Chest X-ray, AP view. Patient: 73 years old, sex M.
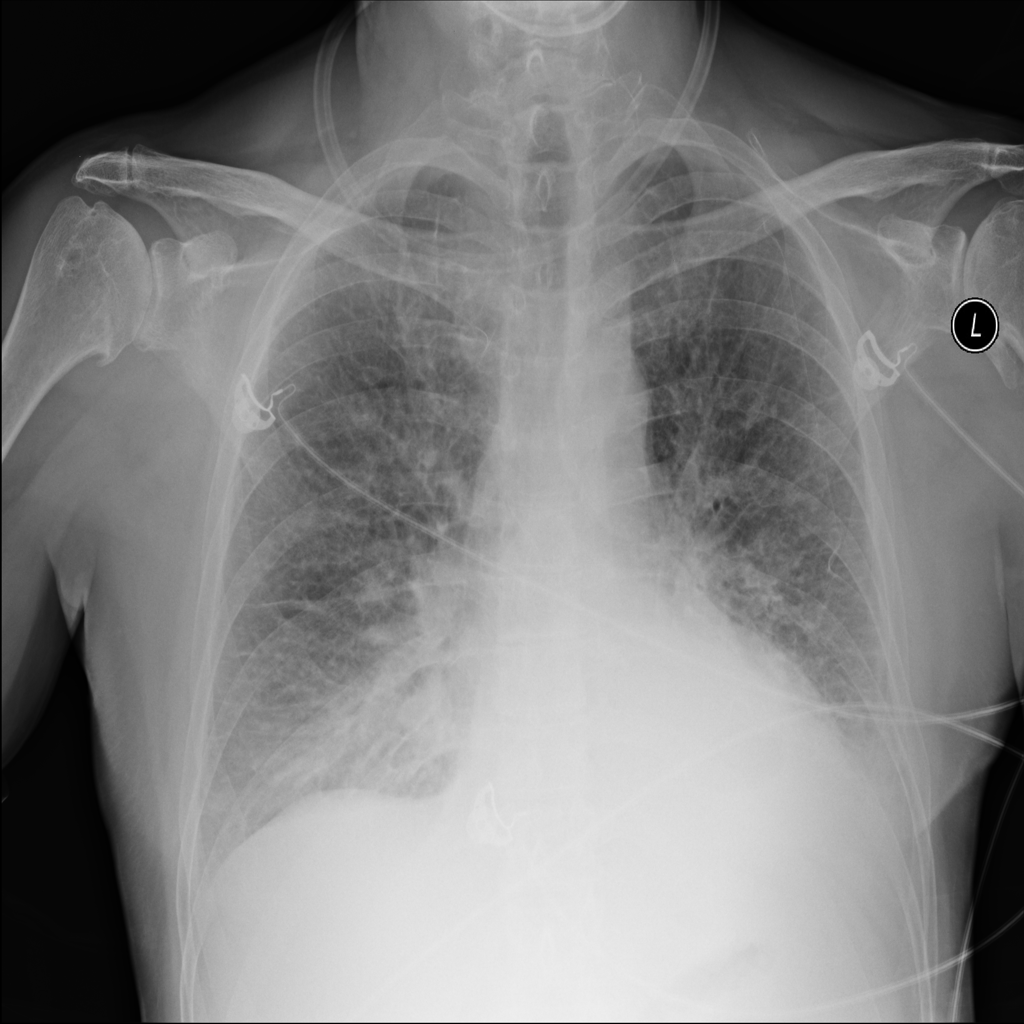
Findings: Atelectasis, Edema, Effusion, Infiltration